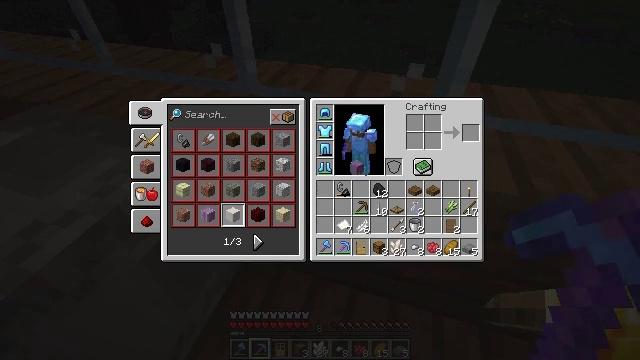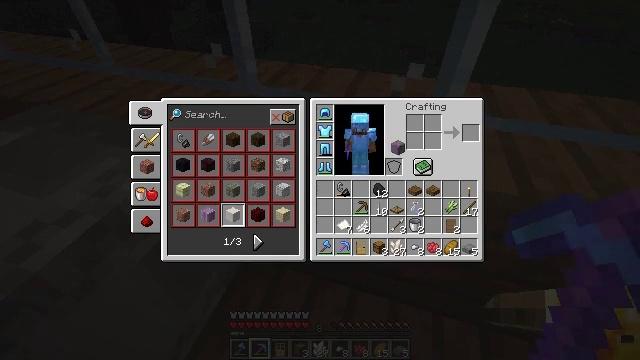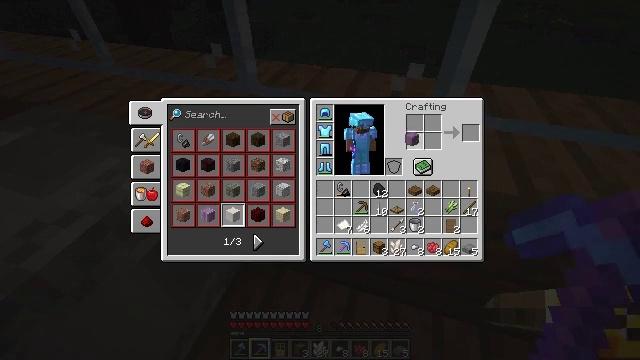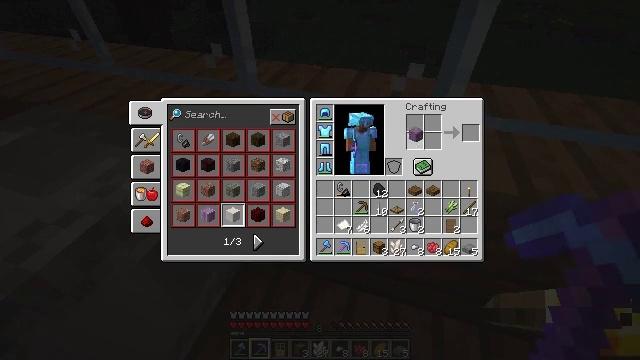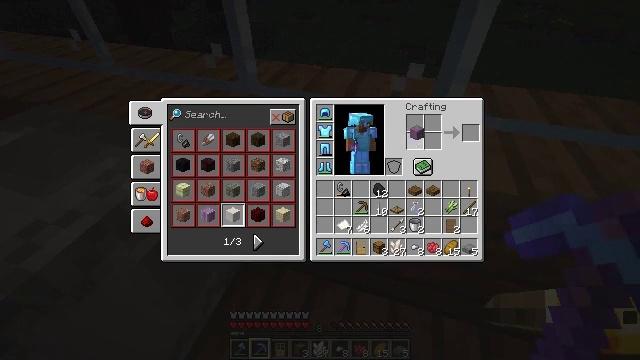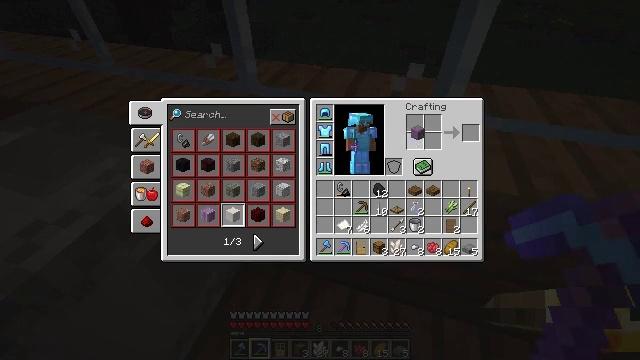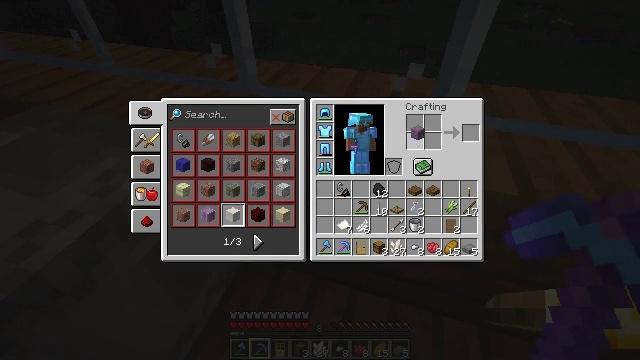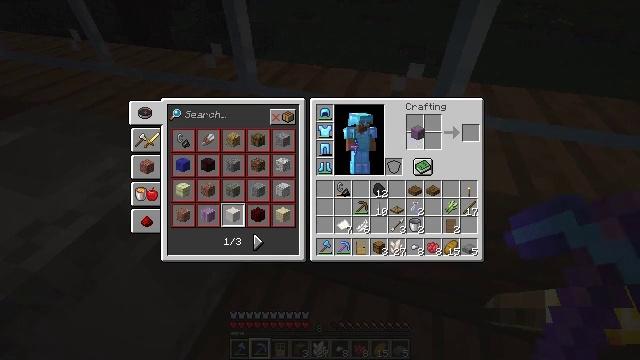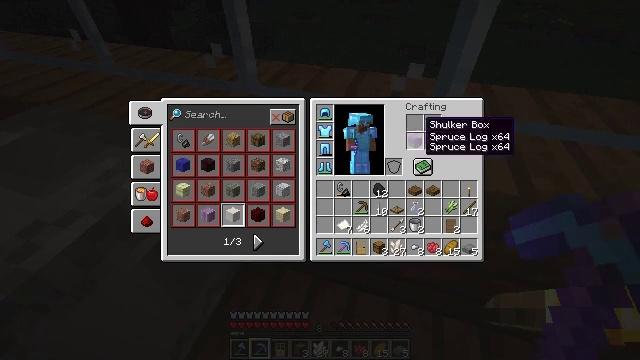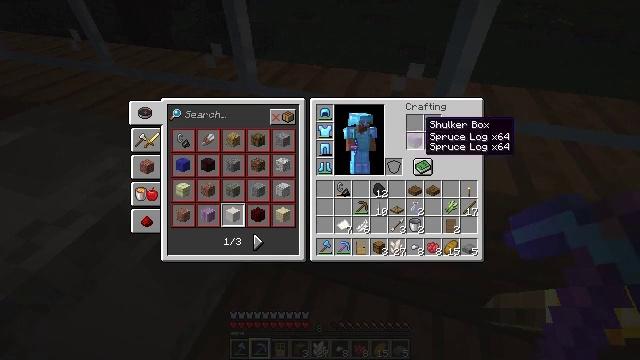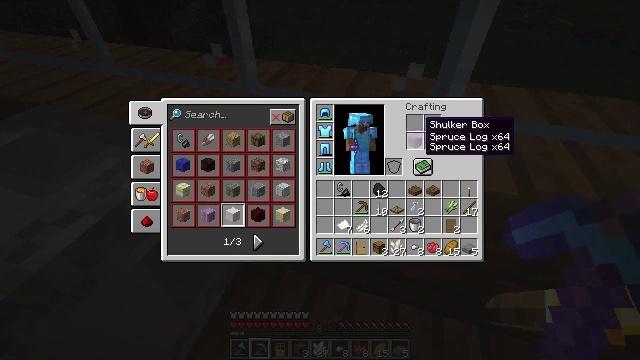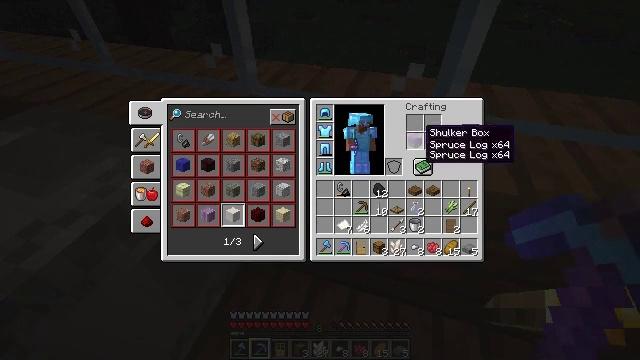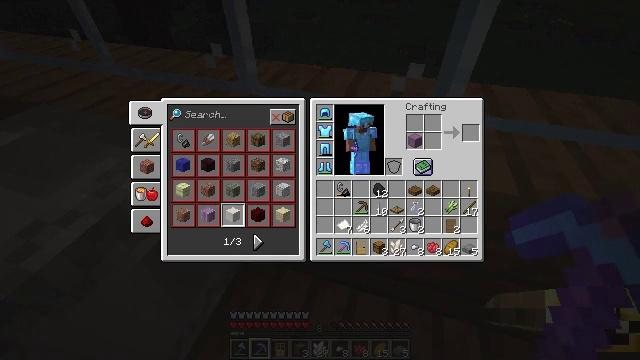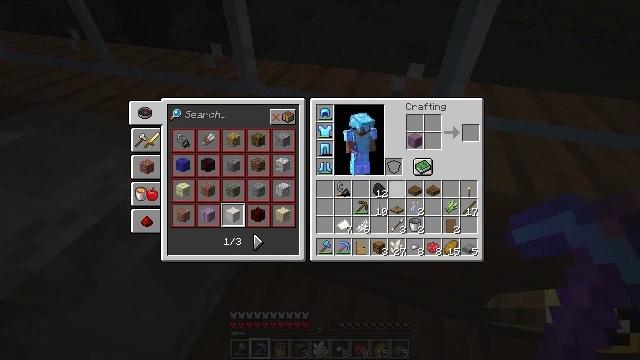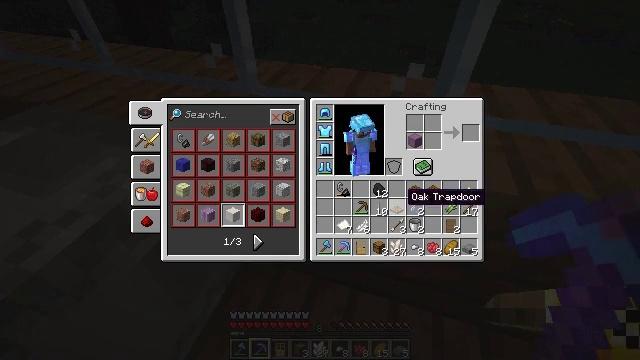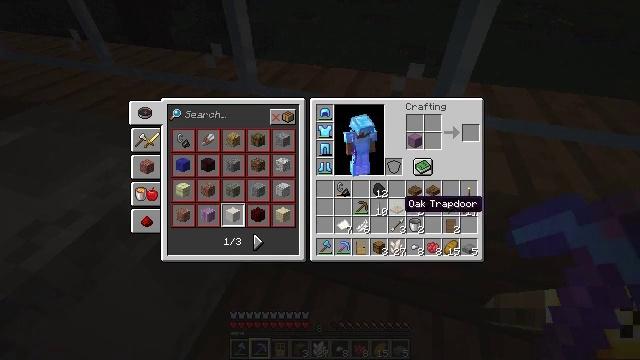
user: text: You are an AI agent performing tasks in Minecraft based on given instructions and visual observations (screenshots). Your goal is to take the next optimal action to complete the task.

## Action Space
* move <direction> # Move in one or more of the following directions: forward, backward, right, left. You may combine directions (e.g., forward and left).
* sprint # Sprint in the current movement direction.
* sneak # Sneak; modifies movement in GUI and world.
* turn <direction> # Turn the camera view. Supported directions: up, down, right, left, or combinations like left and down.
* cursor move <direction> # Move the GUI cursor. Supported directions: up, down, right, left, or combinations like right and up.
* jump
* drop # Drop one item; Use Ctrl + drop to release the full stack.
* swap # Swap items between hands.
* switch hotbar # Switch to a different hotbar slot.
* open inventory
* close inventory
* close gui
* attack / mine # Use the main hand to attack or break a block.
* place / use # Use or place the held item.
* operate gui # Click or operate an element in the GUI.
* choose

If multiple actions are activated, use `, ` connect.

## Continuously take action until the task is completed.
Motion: motion action
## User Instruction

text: Combine a shulker box with red dye to get a red shulker box.
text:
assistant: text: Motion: cursor move right and up
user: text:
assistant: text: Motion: cursor move right and up
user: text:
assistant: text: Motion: no_op
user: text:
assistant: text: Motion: no_op
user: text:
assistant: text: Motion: operate gui
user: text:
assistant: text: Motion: operate gui
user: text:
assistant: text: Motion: operate gui
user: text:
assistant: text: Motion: no_op
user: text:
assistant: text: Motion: no_op
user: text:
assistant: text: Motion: no_op
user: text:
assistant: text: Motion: cursor move down
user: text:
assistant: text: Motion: cursor move down
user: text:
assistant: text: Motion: cursor move left and down
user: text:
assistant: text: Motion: cursor move down
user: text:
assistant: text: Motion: no_op
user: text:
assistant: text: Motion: no_op
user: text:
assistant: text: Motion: no_op
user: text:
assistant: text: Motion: cursor move right
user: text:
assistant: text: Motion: cursor move right
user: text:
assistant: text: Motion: no_op
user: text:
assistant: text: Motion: no_op
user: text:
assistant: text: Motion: no_op
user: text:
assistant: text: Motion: cursor move down
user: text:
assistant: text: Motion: cursor move down
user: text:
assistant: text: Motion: no_op
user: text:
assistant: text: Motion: no_op
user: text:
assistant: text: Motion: operate gui
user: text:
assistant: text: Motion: operate gui
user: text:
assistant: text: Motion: no_op
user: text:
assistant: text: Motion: cursor move up